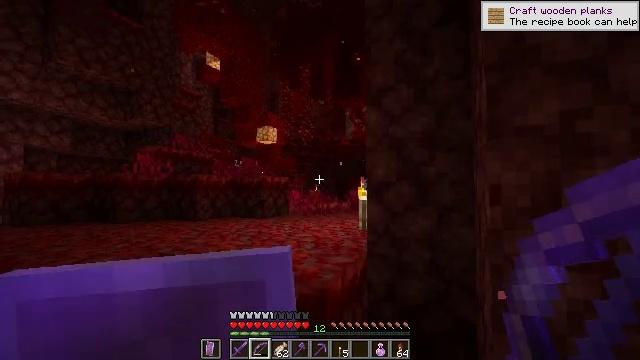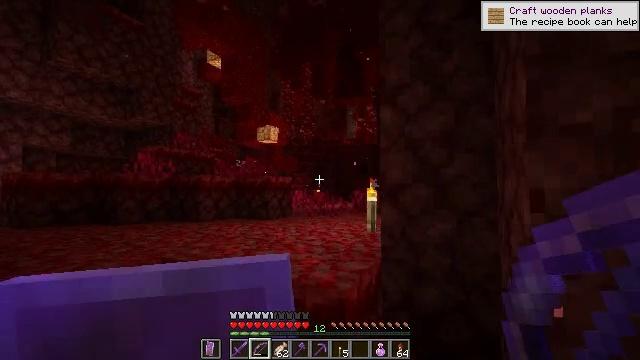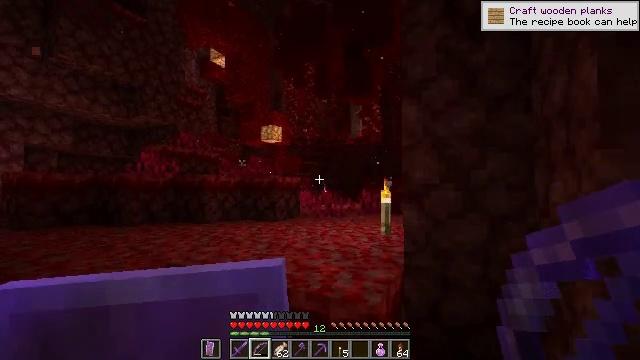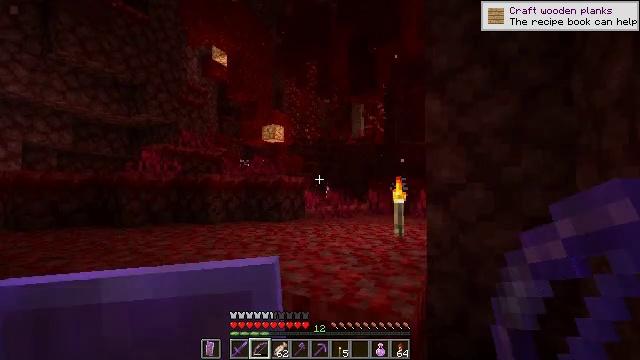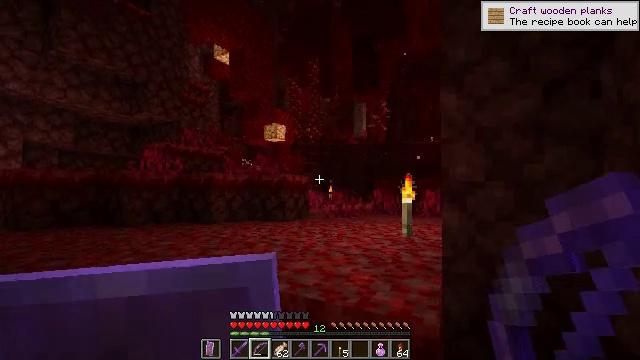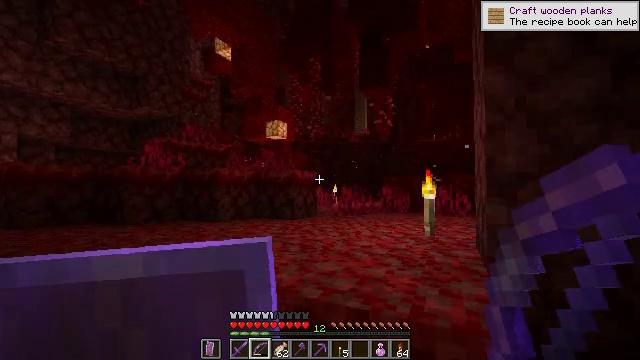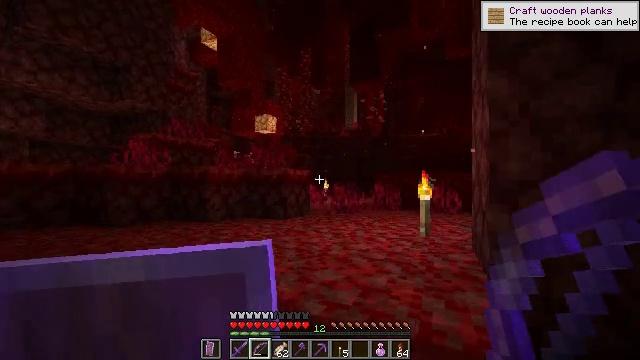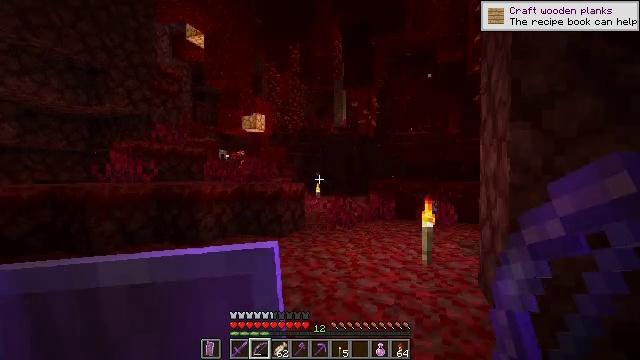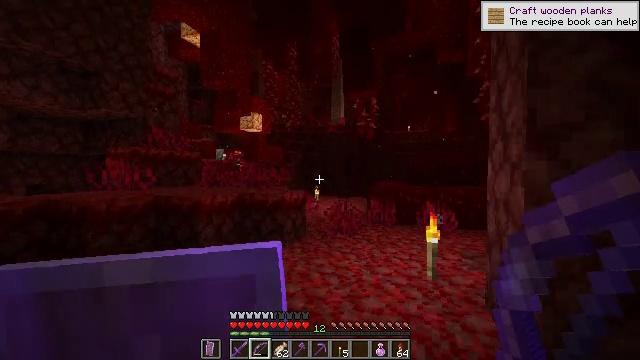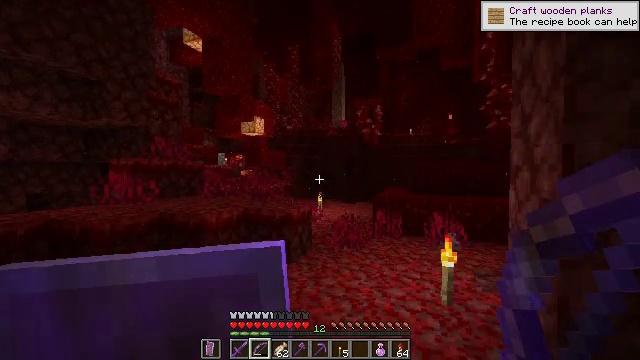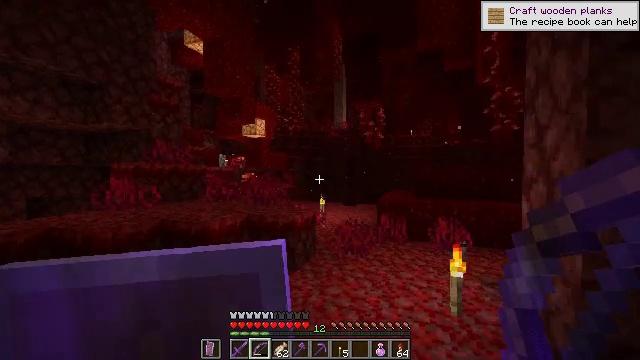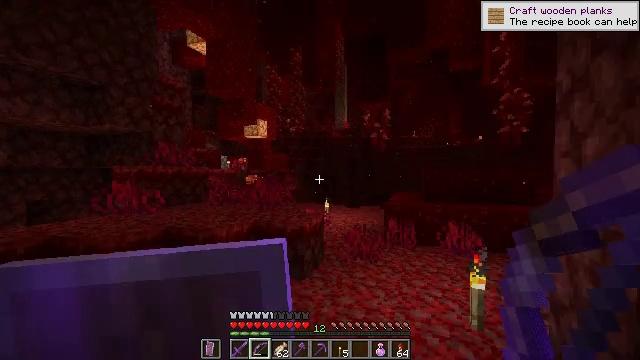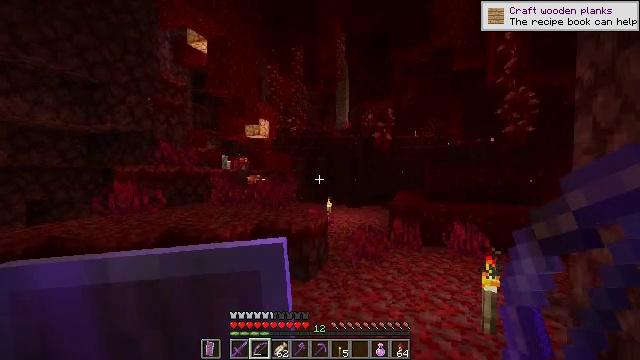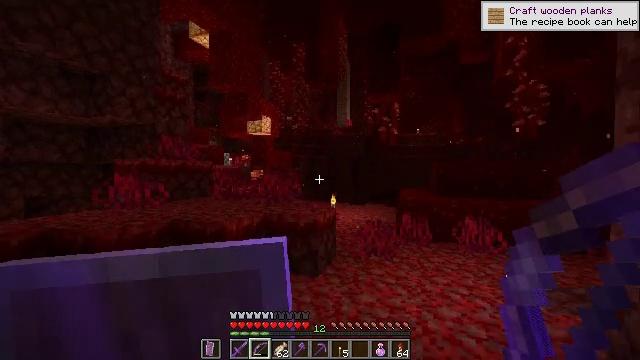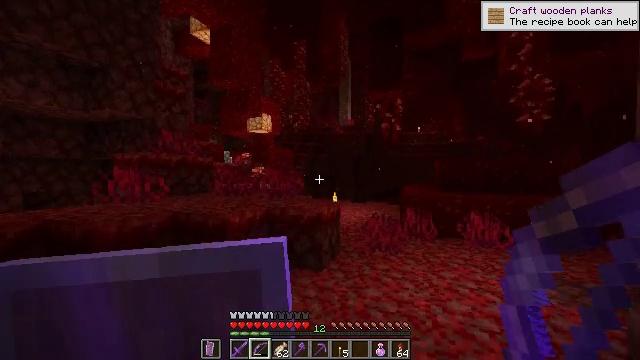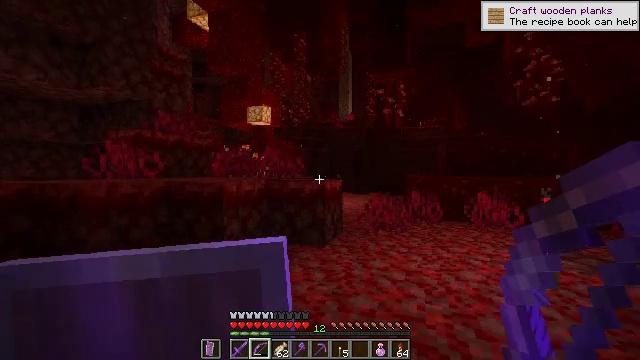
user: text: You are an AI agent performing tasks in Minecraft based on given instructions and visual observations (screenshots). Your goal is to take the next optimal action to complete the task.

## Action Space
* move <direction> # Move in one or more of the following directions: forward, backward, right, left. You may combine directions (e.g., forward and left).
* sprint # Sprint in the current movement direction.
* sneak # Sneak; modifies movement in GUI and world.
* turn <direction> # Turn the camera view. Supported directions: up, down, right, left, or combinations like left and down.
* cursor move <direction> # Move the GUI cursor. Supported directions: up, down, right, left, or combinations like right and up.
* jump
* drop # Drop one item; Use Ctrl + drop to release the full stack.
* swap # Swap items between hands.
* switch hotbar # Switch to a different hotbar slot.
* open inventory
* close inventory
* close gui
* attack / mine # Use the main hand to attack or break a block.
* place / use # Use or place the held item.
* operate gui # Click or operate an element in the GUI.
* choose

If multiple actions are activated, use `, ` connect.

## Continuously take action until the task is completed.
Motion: motion action
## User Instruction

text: Extract nether quartz by breaking the ore.
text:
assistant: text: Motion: move forward and move left
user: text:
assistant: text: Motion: move forward and move left
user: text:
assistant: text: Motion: move forward and move left
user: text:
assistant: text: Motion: move forward and move left
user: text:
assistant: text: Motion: move forward and move left
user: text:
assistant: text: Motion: move forward and move left, turn right and down, jump
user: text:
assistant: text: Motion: move forward and move left, turn right and down, jump
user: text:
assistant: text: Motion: move forward and move left, jump
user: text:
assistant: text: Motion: move forward and move left, jump
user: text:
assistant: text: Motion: move forward and move left
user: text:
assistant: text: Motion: move forward and move left
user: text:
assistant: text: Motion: move forward
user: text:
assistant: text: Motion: move forward
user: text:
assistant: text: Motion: move forward
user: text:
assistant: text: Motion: move forward
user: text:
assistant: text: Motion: move forward
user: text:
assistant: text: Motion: move forward
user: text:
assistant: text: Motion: move forward
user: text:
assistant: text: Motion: move forward
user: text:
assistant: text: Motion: move forward
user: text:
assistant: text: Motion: move forward
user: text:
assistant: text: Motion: move forward
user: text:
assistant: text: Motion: move forward, turn right
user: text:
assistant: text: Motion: move forward, turn right
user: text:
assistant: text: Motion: move forward, turn right and down
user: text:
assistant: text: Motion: move forward, turn right and down
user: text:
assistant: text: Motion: move forward and move right, turn right and down
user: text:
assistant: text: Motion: move forward and move right, turn right
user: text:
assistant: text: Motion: move forward and move right
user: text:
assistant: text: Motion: move forward and move right